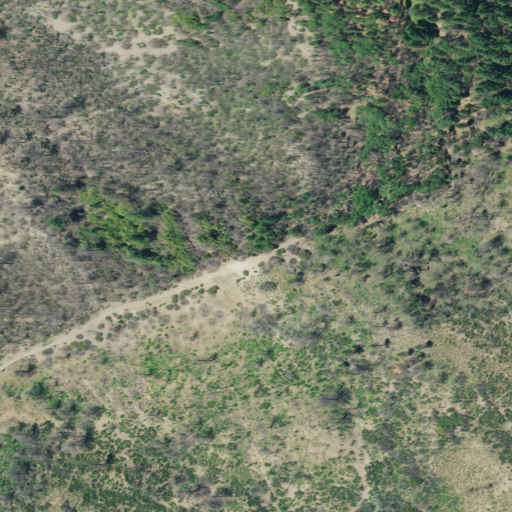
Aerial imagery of mountain in California named Elk Mountain containing grassland, shrub, open development, and low intensity development